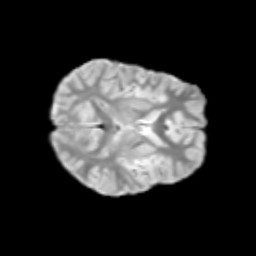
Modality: T2w
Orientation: axial
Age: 11
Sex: male
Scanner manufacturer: siemens
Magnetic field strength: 3 T
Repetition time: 3.8 s
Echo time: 0.07 s